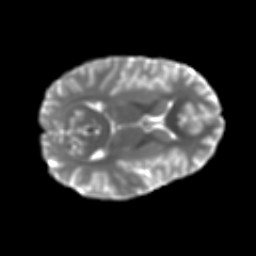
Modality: T2w
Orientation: axial
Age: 15
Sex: female
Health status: ill
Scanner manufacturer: ge
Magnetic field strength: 3 T
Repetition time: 6.752 s
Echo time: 0.079 s